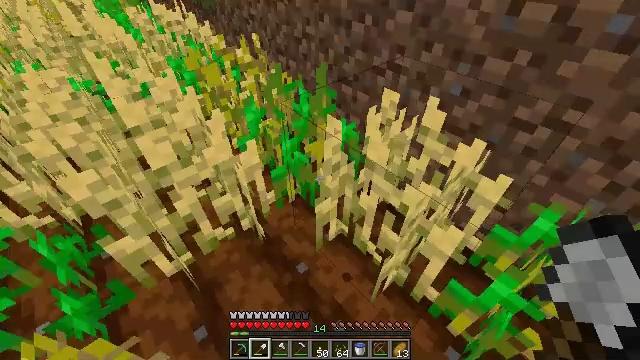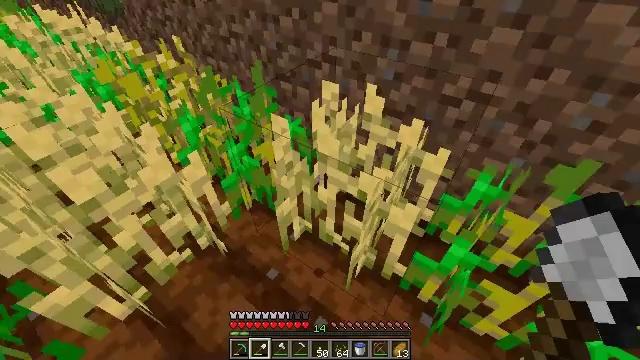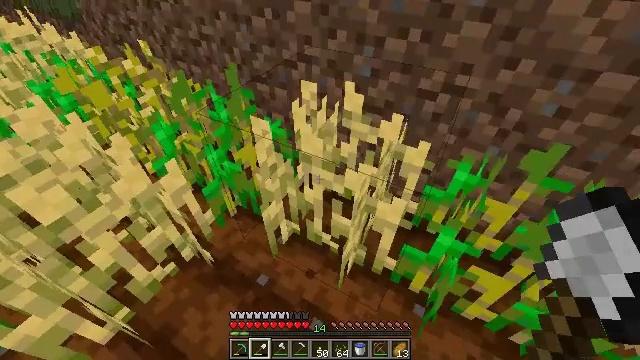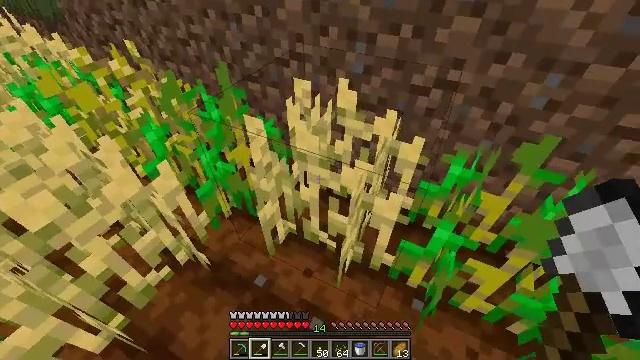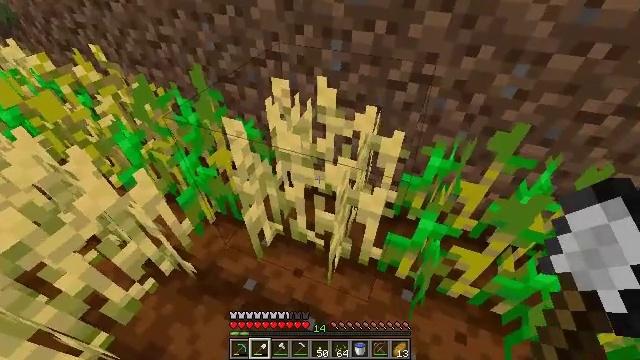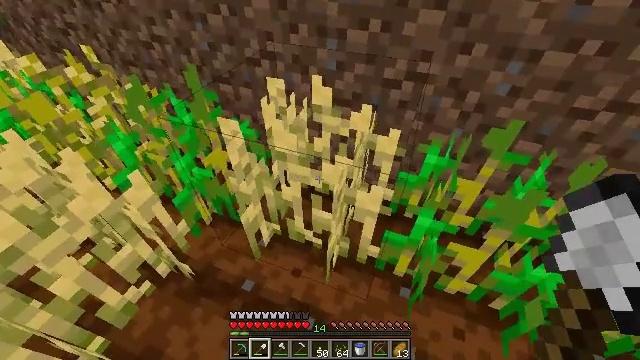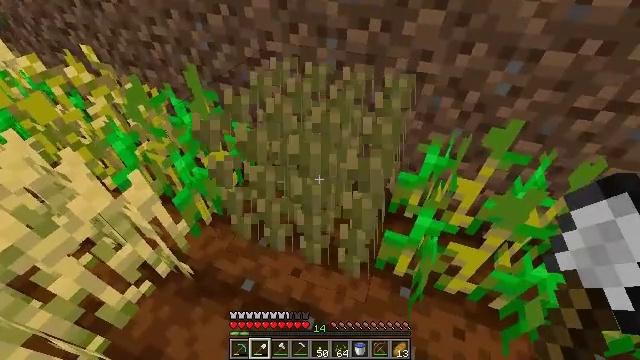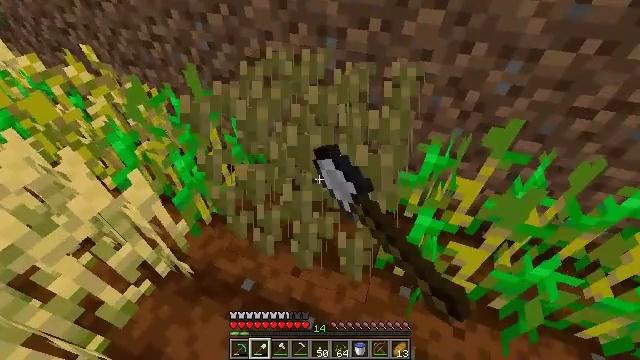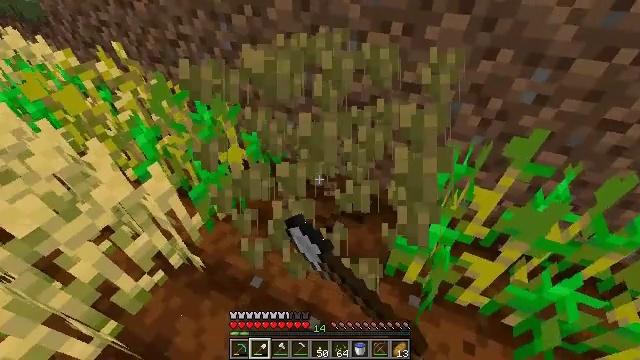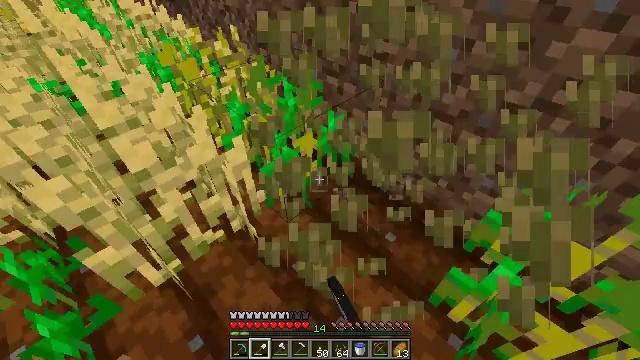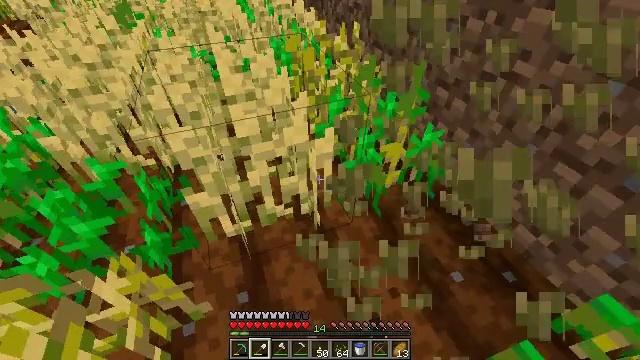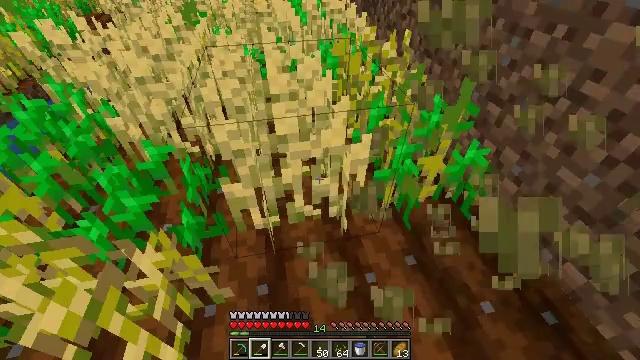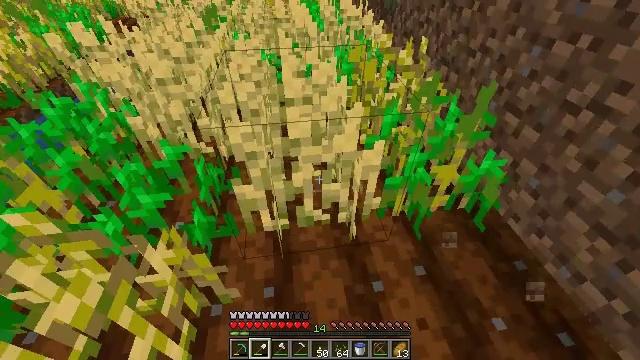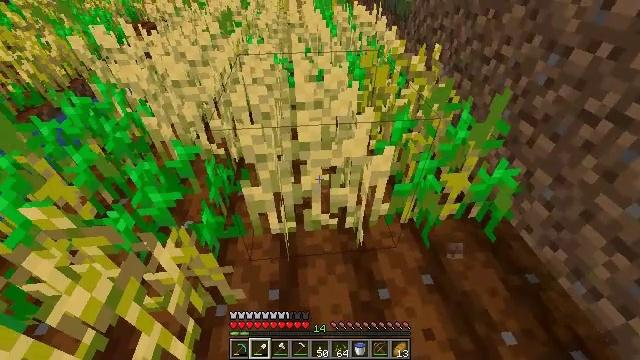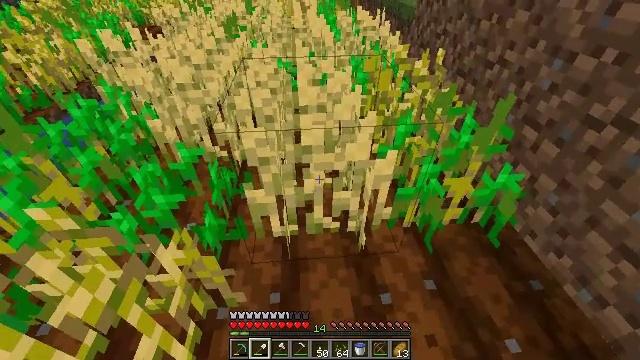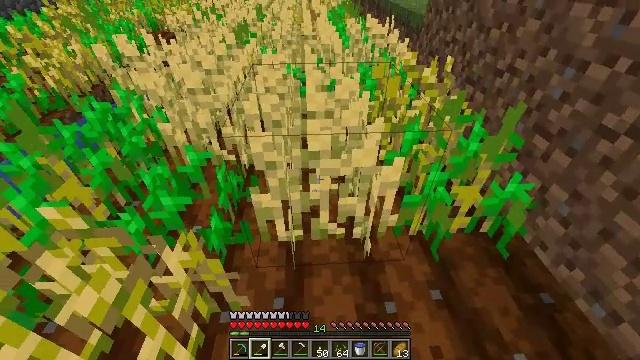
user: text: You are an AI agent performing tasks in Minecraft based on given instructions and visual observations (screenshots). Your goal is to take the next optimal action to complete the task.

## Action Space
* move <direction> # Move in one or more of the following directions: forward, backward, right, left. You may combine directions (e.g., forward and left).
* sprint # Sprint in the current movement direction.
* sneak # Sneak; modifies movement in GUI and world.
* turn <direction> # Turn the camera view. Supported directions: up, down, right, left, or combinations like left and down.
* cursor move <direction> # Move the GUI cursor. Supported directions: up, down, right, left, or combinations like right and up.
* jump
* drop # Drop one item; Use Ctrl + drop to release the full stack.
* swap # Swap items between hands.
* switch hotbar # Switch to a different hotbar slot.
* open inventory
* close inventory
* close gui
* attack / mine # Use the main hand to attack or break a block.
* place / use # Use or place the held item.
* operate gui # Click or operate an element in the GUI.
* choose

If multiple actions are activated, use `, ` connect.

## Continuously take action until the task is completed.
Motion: motion action
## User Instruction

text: Collect wheat crops.
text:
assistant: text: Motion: turn right
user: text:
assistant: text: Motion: turn right
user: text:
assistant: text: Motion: turn right
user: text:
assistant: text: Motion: turn right
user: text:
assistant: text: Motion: turn right
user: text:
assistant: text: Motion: attack / mine
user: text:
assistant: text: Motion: attack / mine
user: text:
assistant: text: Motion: turn left, attack / mine
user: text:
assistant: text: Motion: turn left
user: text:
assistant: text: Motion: turn left
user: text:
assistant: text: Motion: turn left
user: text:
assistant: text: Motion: turn left and up
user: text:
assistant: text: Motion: turn left
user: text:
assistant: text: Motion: no_op
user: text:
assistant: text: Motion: turn left and up
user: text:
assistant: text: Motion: turn left
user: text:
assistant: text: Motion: turn left
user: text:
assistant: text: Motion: turn left
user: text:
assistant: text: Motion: no_op
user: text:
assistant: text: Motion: no_op
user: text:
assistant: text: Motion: attack / mine
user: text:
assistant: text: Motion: attack / mine
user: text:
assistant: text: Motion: no_op
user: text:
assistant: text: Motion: move forward, turn left
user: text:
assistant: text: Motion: move forward, turn left
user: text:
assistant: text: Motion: move forward, turn left
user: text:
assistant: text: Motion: move forward, turn left
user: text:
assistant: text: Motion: turn left
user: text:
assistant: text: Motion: turn left
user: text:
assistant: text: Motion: turn left